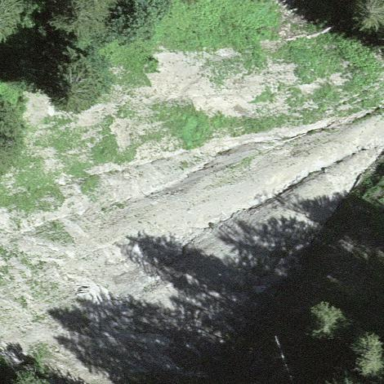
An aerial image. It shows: Scree landscape.